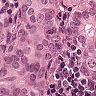
Metastatic tissue present: yes